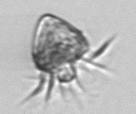
Label: Strombidium_tintinnodes